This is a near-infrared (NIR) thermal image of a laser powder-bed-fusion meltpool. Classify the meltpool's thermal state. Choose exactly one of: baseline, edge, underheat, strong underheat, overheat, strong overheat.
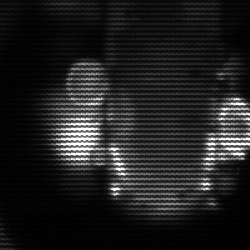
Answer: strong underheat